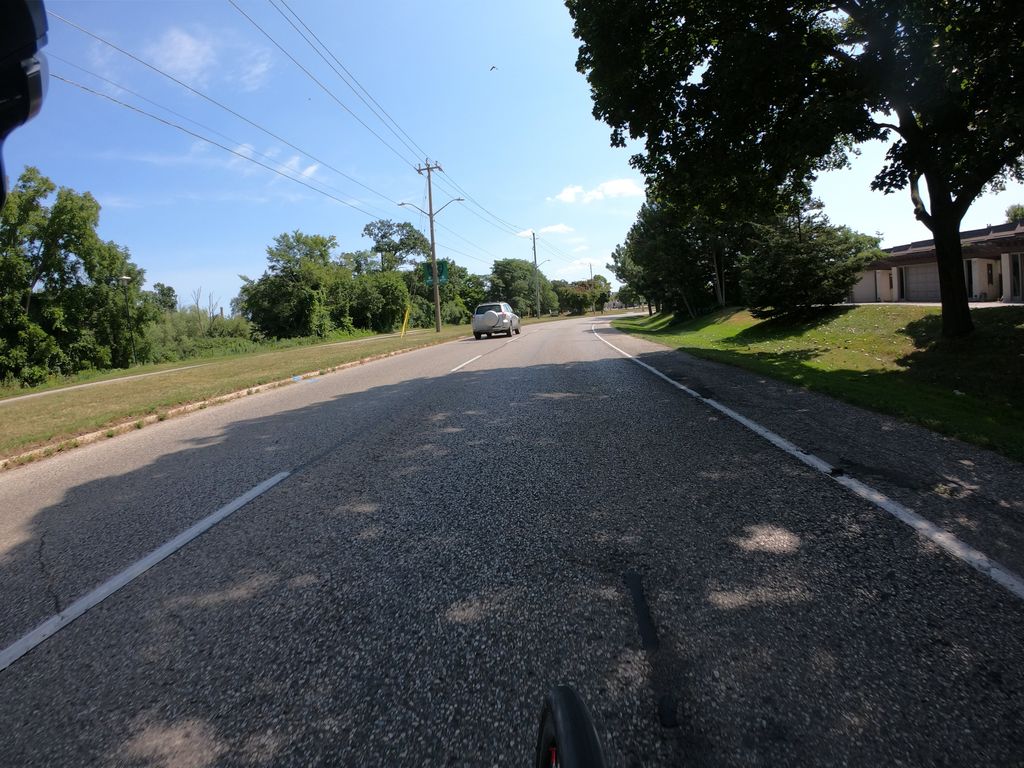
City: kitchener-waterloo